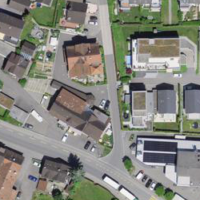
EUNIS habitat code: 54
Species observed at this site:
Malus sylvestris